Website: apple
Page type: customer-info-address
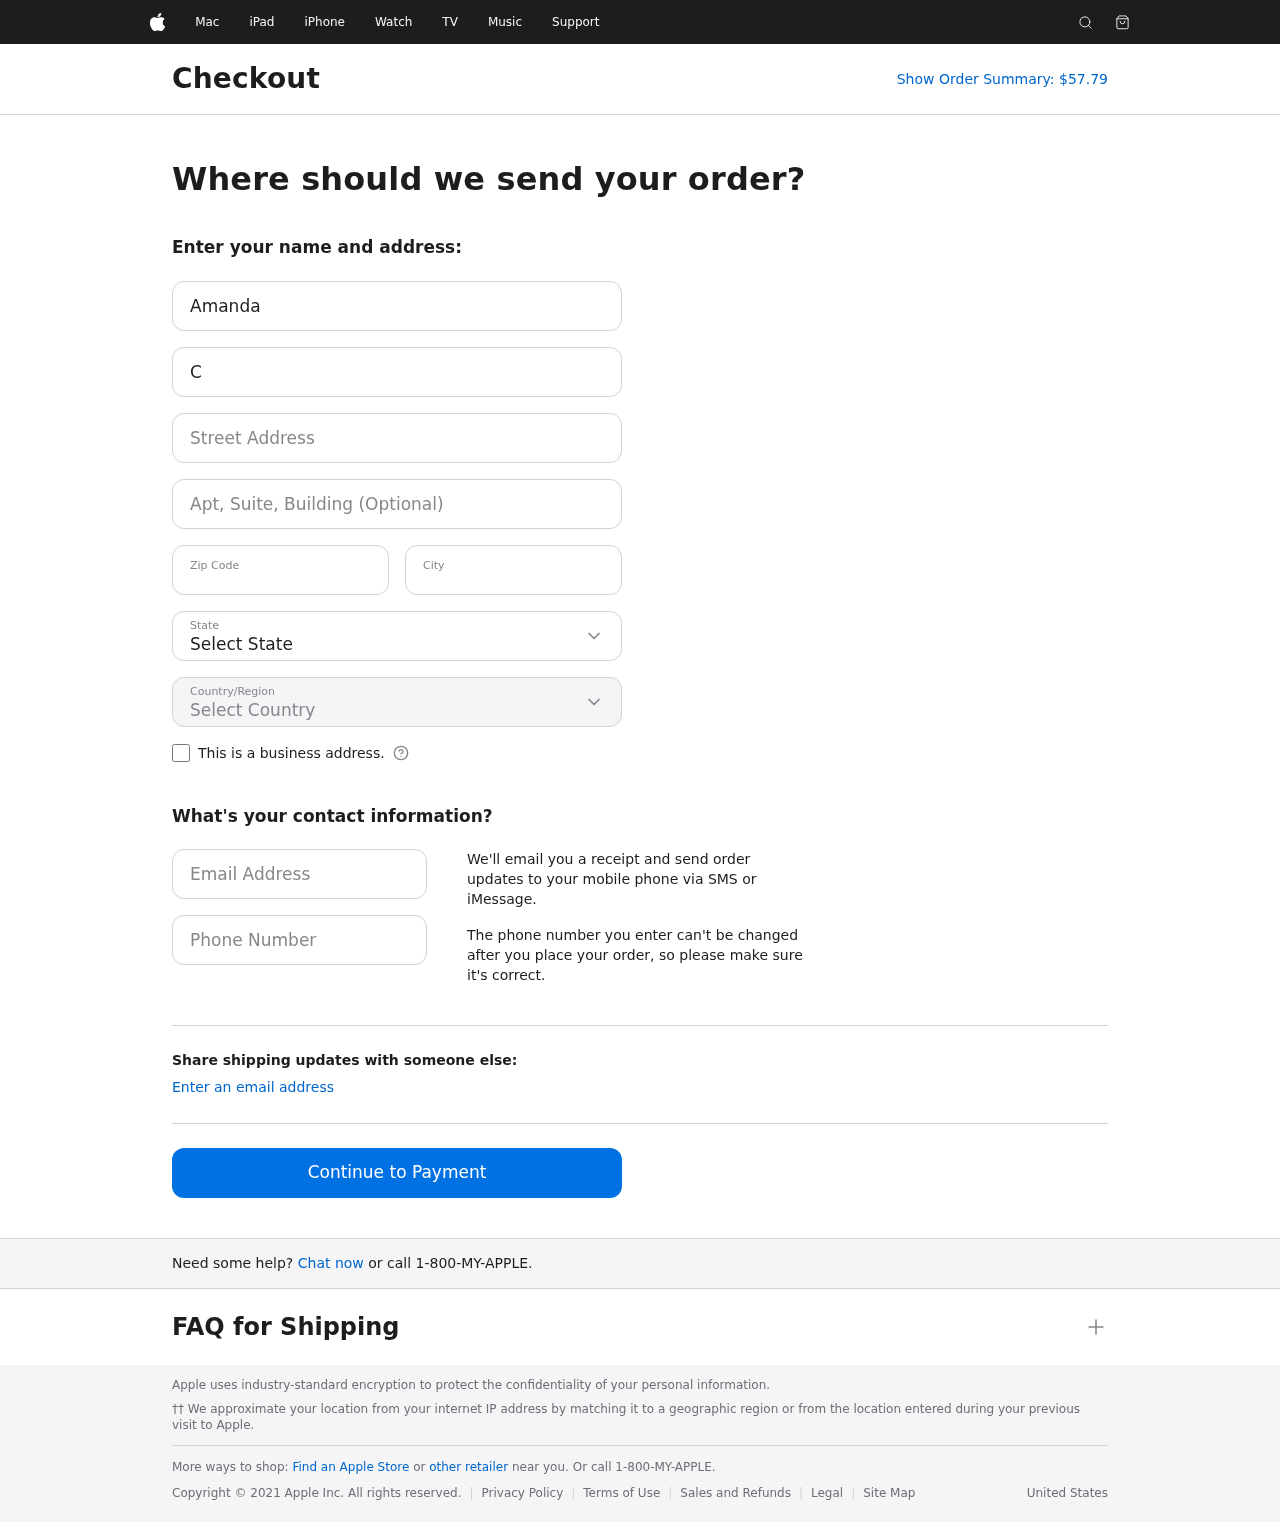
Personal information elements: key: PII_CITY
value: North Wendyport
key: PII_COUNTRY
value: United States
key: PII_EMAIL
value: amanda.carter@hotmail.com
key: PII_FIRSTNAME
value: Amanda
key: PII_LASTNAME
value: Carter
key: PII_PHONE
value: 7534604458
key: PII_POSTCODE
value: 15387
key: PII_STATE
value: Wisconsin
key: PII_STREET
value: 28979 Lopez Passage
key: PII_STREET2
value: Suite 705
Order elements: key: ORDER_TOTAL
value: Show Order Summary: $57.79